Question: . Also, please don't be offended if I don't accept one answer, since this question seems to be rather open-ended. (But, if you solve it, you get the check mark, of course).
Another user had posted a question about parallelizing a merge sort. I thought I'd write a simple solution, but alas, it is not much faster than the sequential version.
## Problem statement
Merge sort is a divide-and-conquer algorithm, where the leaves of computation can be parallelized.

The code works as follows: the list is converted into a tree, representing computation nodes. Then, the merging step returns a list for each node. Theoretically, we should see some significant performanc gains, since we're going from an (n log n) algorithm to an (n) algorithm with infinite processors.
The first steps of the computation are parallelized, when parameter (level) is greater than zero below. This is done by [via variable ] selecting the strategy, which will make sub-computation occur in parallel with . Then, we merge the results, and force its evaluation with .
'''
data Tree a = Leaf a | Node (Tree a) (Tree a) deriving (Show)
instance NFData a => NFData (Tree a) where
rnf (Leaf v) = deepseq v ()
rnf (Node x y) = deepseq (x, y) ()
listToTree [] = error "listToTree -- empty list"
listToTree [x] = Leaf x
listToTree xs = uncurry Node $ listToTree *** listToTree $
splitAt (length xs 'div' 2) xs
-- mergeSort' :: Ord a => Tree a -> Eval [a]
mergeSort' l (Leaf v) = return [v]
mergeSort' l (Node x y) = do
xr <- strat $ runEval $ mergeSort' (l - 1) x
yr <- rseq $ runEval $ mergeSort' (l - 1) y
rdeepseq (merge xr yr)
where
merge [] y = y
merge x [] = x
merge (x:xs) (y:ys) | x < y = x : merge xs (y:ys)
| otherwise = y : merge (x:xs) ys
strat | l > 0 = rpar
| otherwise = rseq
mergeSort = runEval . mergeSort' 10
'''
By only evaluating a few levels of the computation, we should have decent parallel as well -- some constant factor order of .
## Results
Obtain the 4th version source code here <URL> ], and run it with the following to inspect thread usage, or subsequent command lines for benchmarking,
'''
rm -f ParallelMergeSort; ghc -O2 -O3 -optc-O3 -optc-ffast-math -eventlog --make -rtsopts -threaded ParallelMergeSort.hs
./ParallelMergeSort +RTS -H512m -K512m -ls -N
threadscope ParallelMergeSort.eventlog
'''
Results on a 24-core X5680 @ 3.33GHz show little improvement
'''
> ./ParallelMergeSort
initialization: 10.461204s sec.
sorting: 6.383197s sec.
> ./ParallelMergeSort +RTS -H512m -K512m -N
initialization: 27.94877s sec.
sorting: 5.228463s sec.
'''
and on my own machine, a quad-core Phenom II,
'''
> ./ParallelMergeSort
initialization: 18.943919s sec.
sorting: 10.465077s sec.
> ./ParallelMergeSort +RTS -H512m -K512m -ls -N
initialization: 22.92075s sec.
sorting: 7.431716s sec.
'''
Inspecting the result in threadscope shows good utilization for small amounts of data. (though, sadly, no perceptible speedup). However, when I try to run it on larger lists, like the above, it uses about 2 cpus half the time. It seems like a lot of sparks are getting pruned. It's also sensitive to the memory parameters, where 256mb is the sweet spot, 128mb gives 9 seconds, 512 gives 8.4, and 1024 gives 12.3!
## Solutions I'm looking for
Finally, if anyone knows some high-power tools to throw at this, I'd appreciate it. (Eden?). My primary interest in Haskell parallelism is to be able to write small supportive tools for research projects, which I can throw on a 24 or 80 core server in our lab's cluster. Since they're not the main point of our group's research, I don't want to spend much time on the parallelization efficiency. So, for me, simpler is better, even if I only end up getting 20% usage.
## Further discussion
- <URL>- -
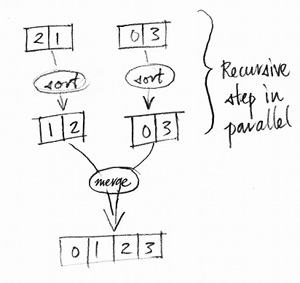
Answer: The answer is pretty easy: Because you have at no point introduced parallelism. 'Eval' is just a monad to order computations, you have to ask for things to be executed in parallel manually. What you probably want is:
'''
do xr <- rpar $ runEval $ mergeSort' x
yr <- rseq $ runEval $ mergeSort' y
rseq (merge xr yr)
'''
This will make Haskell actually create a spark for the first computation, instead of trying to evaluate it on the spot.
Standard tips also kind-of apply:
1. The result should be evaluated deeply (e.g. using evalTraversable rseq). Otherwise you will only force the head of the tree, and the bulk of the data will just be returned unevaluated.
2. Just sparking everything will most likely eat up any gains. It would be a good idea to introduce a parameter that stops sparking at lower recursion levels.
But the worst part last: Your algorithm as you state it is very flawed. Your top-level 'seq' only forces the first cons-cell of the list, which allows GHC to use lazyness to great effect. It will never actually construct the result list, just plow through all of them in a search for the minimum element (that's not even strictly needed, but GHC only produces the cell after the minimum is known).
So don't be surprised when performance actually drops sharply when you start introducing parallelism under the assumptions that you need the whole list at some point in the program...
The biggest problem with your program is probably that it is using lists. If you want to make more than a toy example, consider at least using (unpacked) Arrays. If you want to go into serious number-crunching, maybe consider a specialised library like <URL>.
On "Further Discussion":
- The colors stand for different GC states, I can't remember which. Try to look at the event log for the associated event.- The way to "sidestep" garbage collection is to not produce so much garbage in the first place, e.g. by using better data structures.- Well, if you are looking for an inspiration on robust parallelization it might be worthwhile to have a look at <URL> less "surprising" in its parallel behaviour.
With monad-par, your example might become something like:
'''
do xr <- spawn $ mergeSort' x
yr <- spawn $ mergeSort' y
merge <$> get xr <*> get yr
'''
So here the 'get' actually forces you to specify the join points - and the library does the required 'deepseq' automatically behind the scenes.